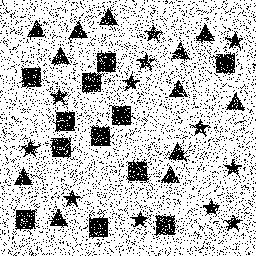
Squares: 12
Triangles: 12
Stars: 12
Total shapes: 36